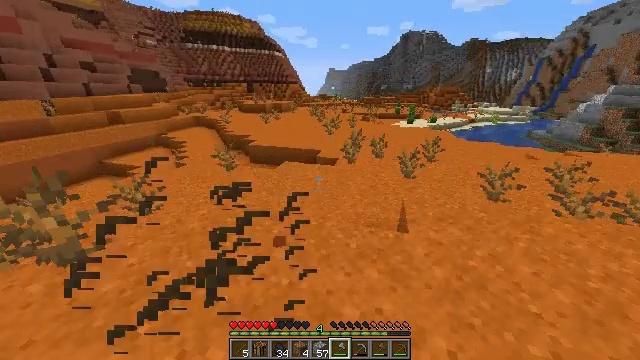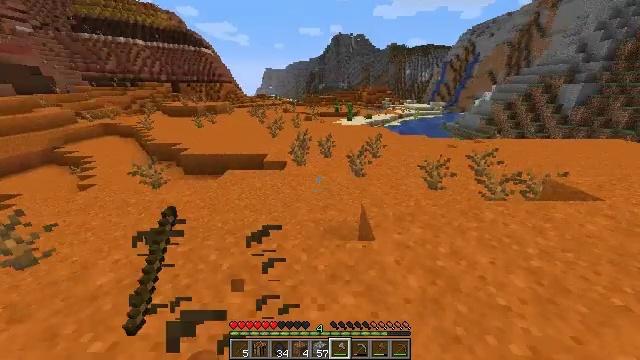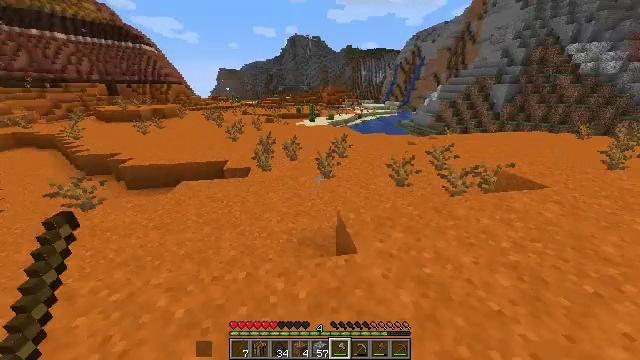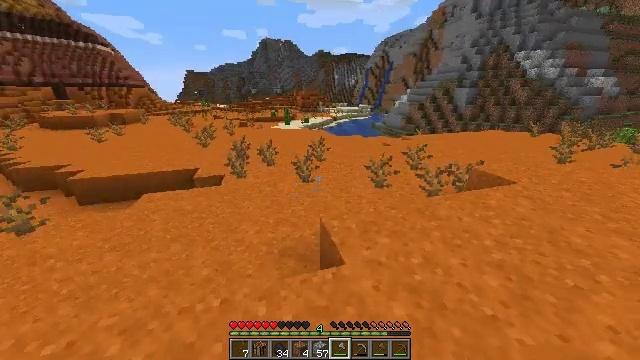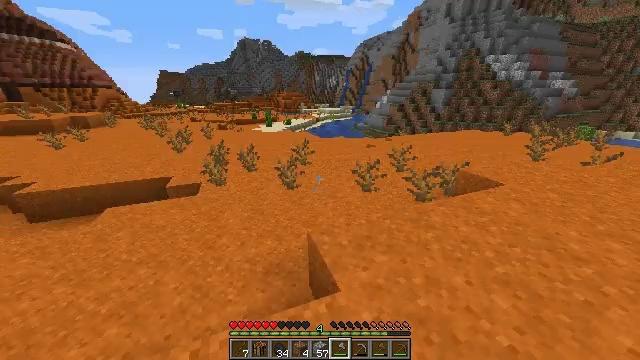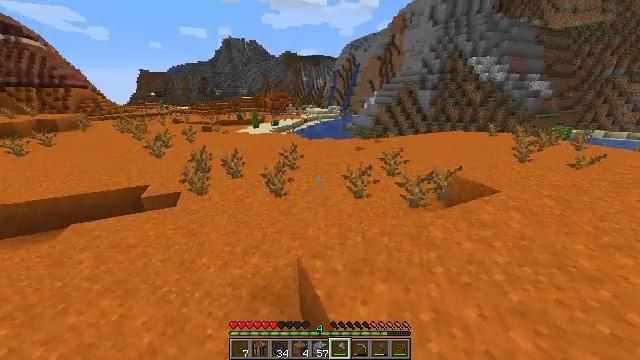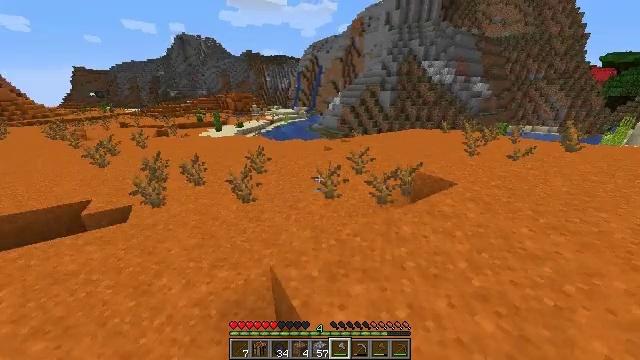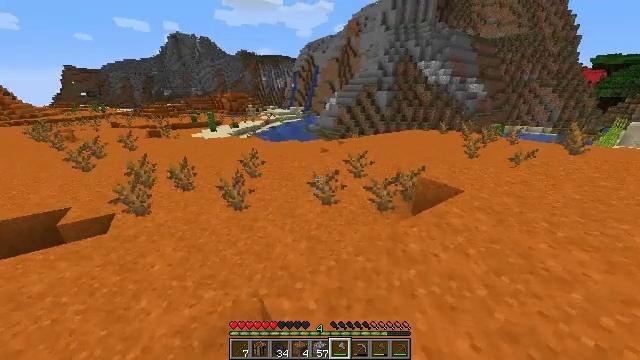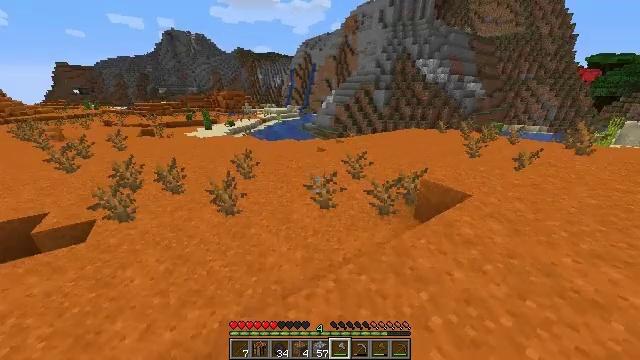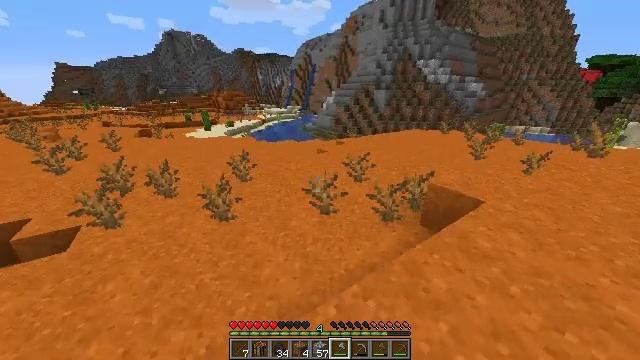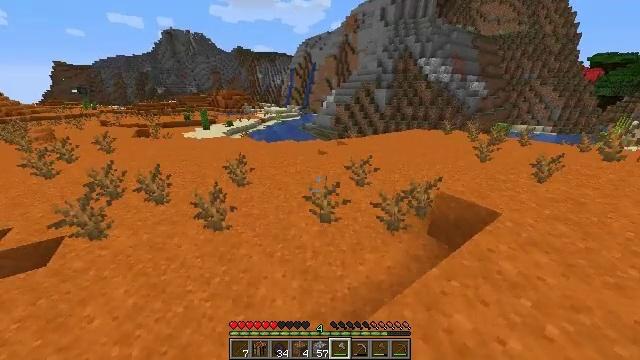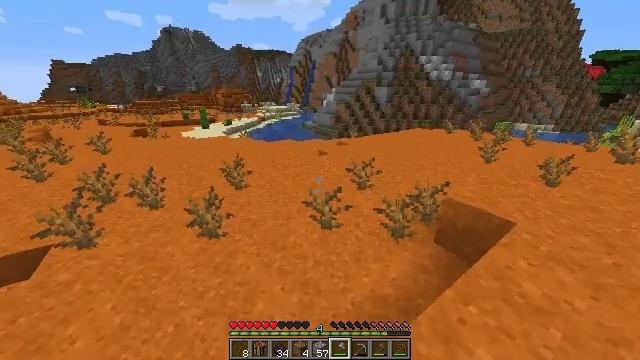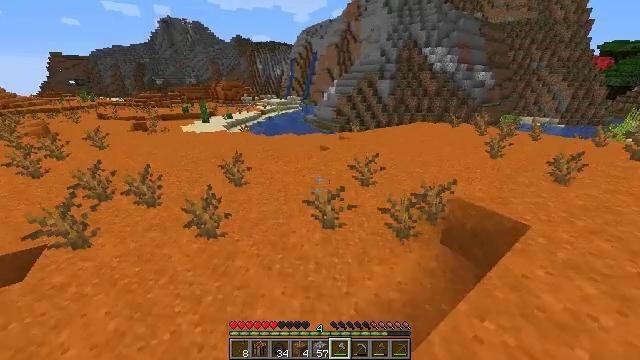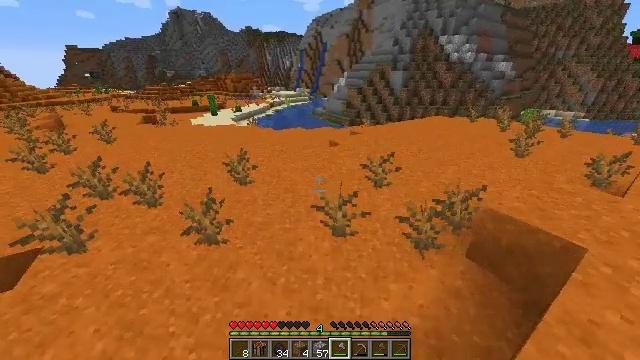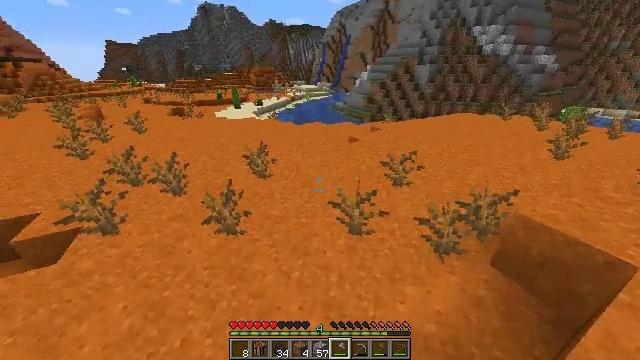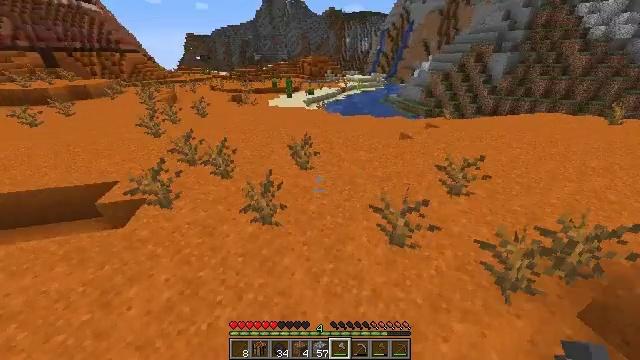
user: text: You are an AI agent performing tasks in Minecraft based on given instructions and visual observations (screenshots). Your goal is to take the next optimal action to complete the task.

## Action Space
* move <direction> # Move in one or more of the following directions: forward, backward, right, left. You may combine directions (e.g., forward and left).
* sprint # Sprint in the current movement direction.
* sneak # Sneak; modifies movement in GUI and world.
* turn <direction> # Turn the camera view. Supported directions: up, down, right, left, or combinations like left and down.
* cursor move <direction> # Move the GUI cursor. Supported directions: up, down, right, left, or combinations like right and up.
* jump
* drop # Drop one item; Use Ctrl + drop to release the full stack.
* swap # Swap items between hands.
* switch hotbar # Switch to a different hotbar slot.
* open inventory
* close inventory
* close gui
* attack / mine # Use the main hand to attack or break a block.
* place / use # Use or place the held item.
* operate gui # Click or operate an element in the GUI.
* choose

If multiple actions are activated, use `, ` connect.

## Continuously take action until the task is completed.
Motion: motion action
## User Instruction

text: Collect the dead bush from dry areas.
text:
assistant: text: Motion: move forward, turn right, attack / mine
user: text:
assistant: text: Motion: move forward, turn right, attack / mine
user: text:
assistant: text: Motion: move forward, turn right, attack / mine
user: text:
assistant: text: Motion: move forward, turn right, attack / mine
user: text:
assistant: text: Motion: move forward, turn right, attack / mine
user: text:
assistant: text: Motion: move forward, turn right, attack / mine
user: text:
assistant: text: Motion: move forward, turn right, attack / mine
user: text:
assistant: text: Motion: move forward, attack / mine
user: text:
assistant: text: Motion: move forward, attack / mine
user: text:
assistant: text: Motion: move forward, attack / mine
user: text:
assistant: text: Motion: move forward, attack / mine
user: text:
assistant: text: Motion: move forward, turn down, attack / mine
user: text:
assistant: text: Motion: move forward, turn left and down, attack / mine
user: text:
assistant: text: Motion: move forward, turn left and down, attack / mine
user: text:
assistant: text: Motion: move forward, turn left and down, attack / mine
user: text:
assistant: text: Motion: move forward, turn left and down, attack / mine
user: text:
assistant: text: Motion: move forward, turn left, attack / mine
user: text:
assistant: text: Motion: move forward, turn left, attack / mine
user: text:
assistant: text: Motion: move forward, turn left, attack / mine
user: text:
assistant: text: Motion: move forward, turn left, attack / mine
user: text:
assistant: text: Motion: move forward, turn left, attack / mine
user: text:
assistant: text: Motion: move forward, turn left, attack / mine
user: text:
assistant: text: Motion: move forward, turn left, attack / mine
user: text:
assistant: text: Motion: move forward, turn left, attack / mine
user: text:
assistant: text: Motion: move forward, attack / mine
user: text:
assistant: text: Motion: move forward, attack / mine
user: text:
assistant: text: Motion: move forward, attack / mine
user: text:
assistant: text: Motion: move forward, attack / mine
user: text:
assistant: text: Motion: move forward and move right, attack / mine
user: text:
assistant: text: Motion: move forward and move right, turn right and up, attack / mine